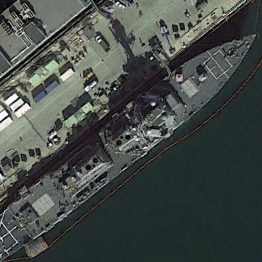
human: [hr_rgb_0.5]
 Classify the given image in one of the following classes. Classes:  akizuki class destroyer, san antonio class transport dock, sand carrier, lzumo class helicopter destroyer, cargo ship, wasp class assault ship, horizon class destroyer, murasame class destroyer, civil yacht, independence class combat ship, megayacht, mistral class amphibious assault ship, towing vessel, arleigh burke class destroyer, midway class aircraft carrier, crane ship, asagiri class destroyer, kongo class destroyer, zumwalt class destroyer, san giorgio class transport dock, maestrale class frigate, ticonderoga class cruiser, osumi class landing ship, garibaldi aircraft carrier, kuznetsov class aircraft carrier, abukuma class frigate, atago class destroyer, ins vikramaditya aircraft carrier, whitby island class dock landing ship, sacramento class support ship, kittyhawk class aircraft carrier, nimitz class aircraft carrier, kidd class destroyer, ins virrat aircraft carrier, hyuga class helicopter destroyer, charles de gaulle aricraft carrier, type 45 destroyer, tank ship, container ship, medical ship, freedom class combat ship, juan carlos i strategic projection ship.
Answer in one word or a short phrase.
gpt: Arleigh Burke class destroyer